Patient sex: M
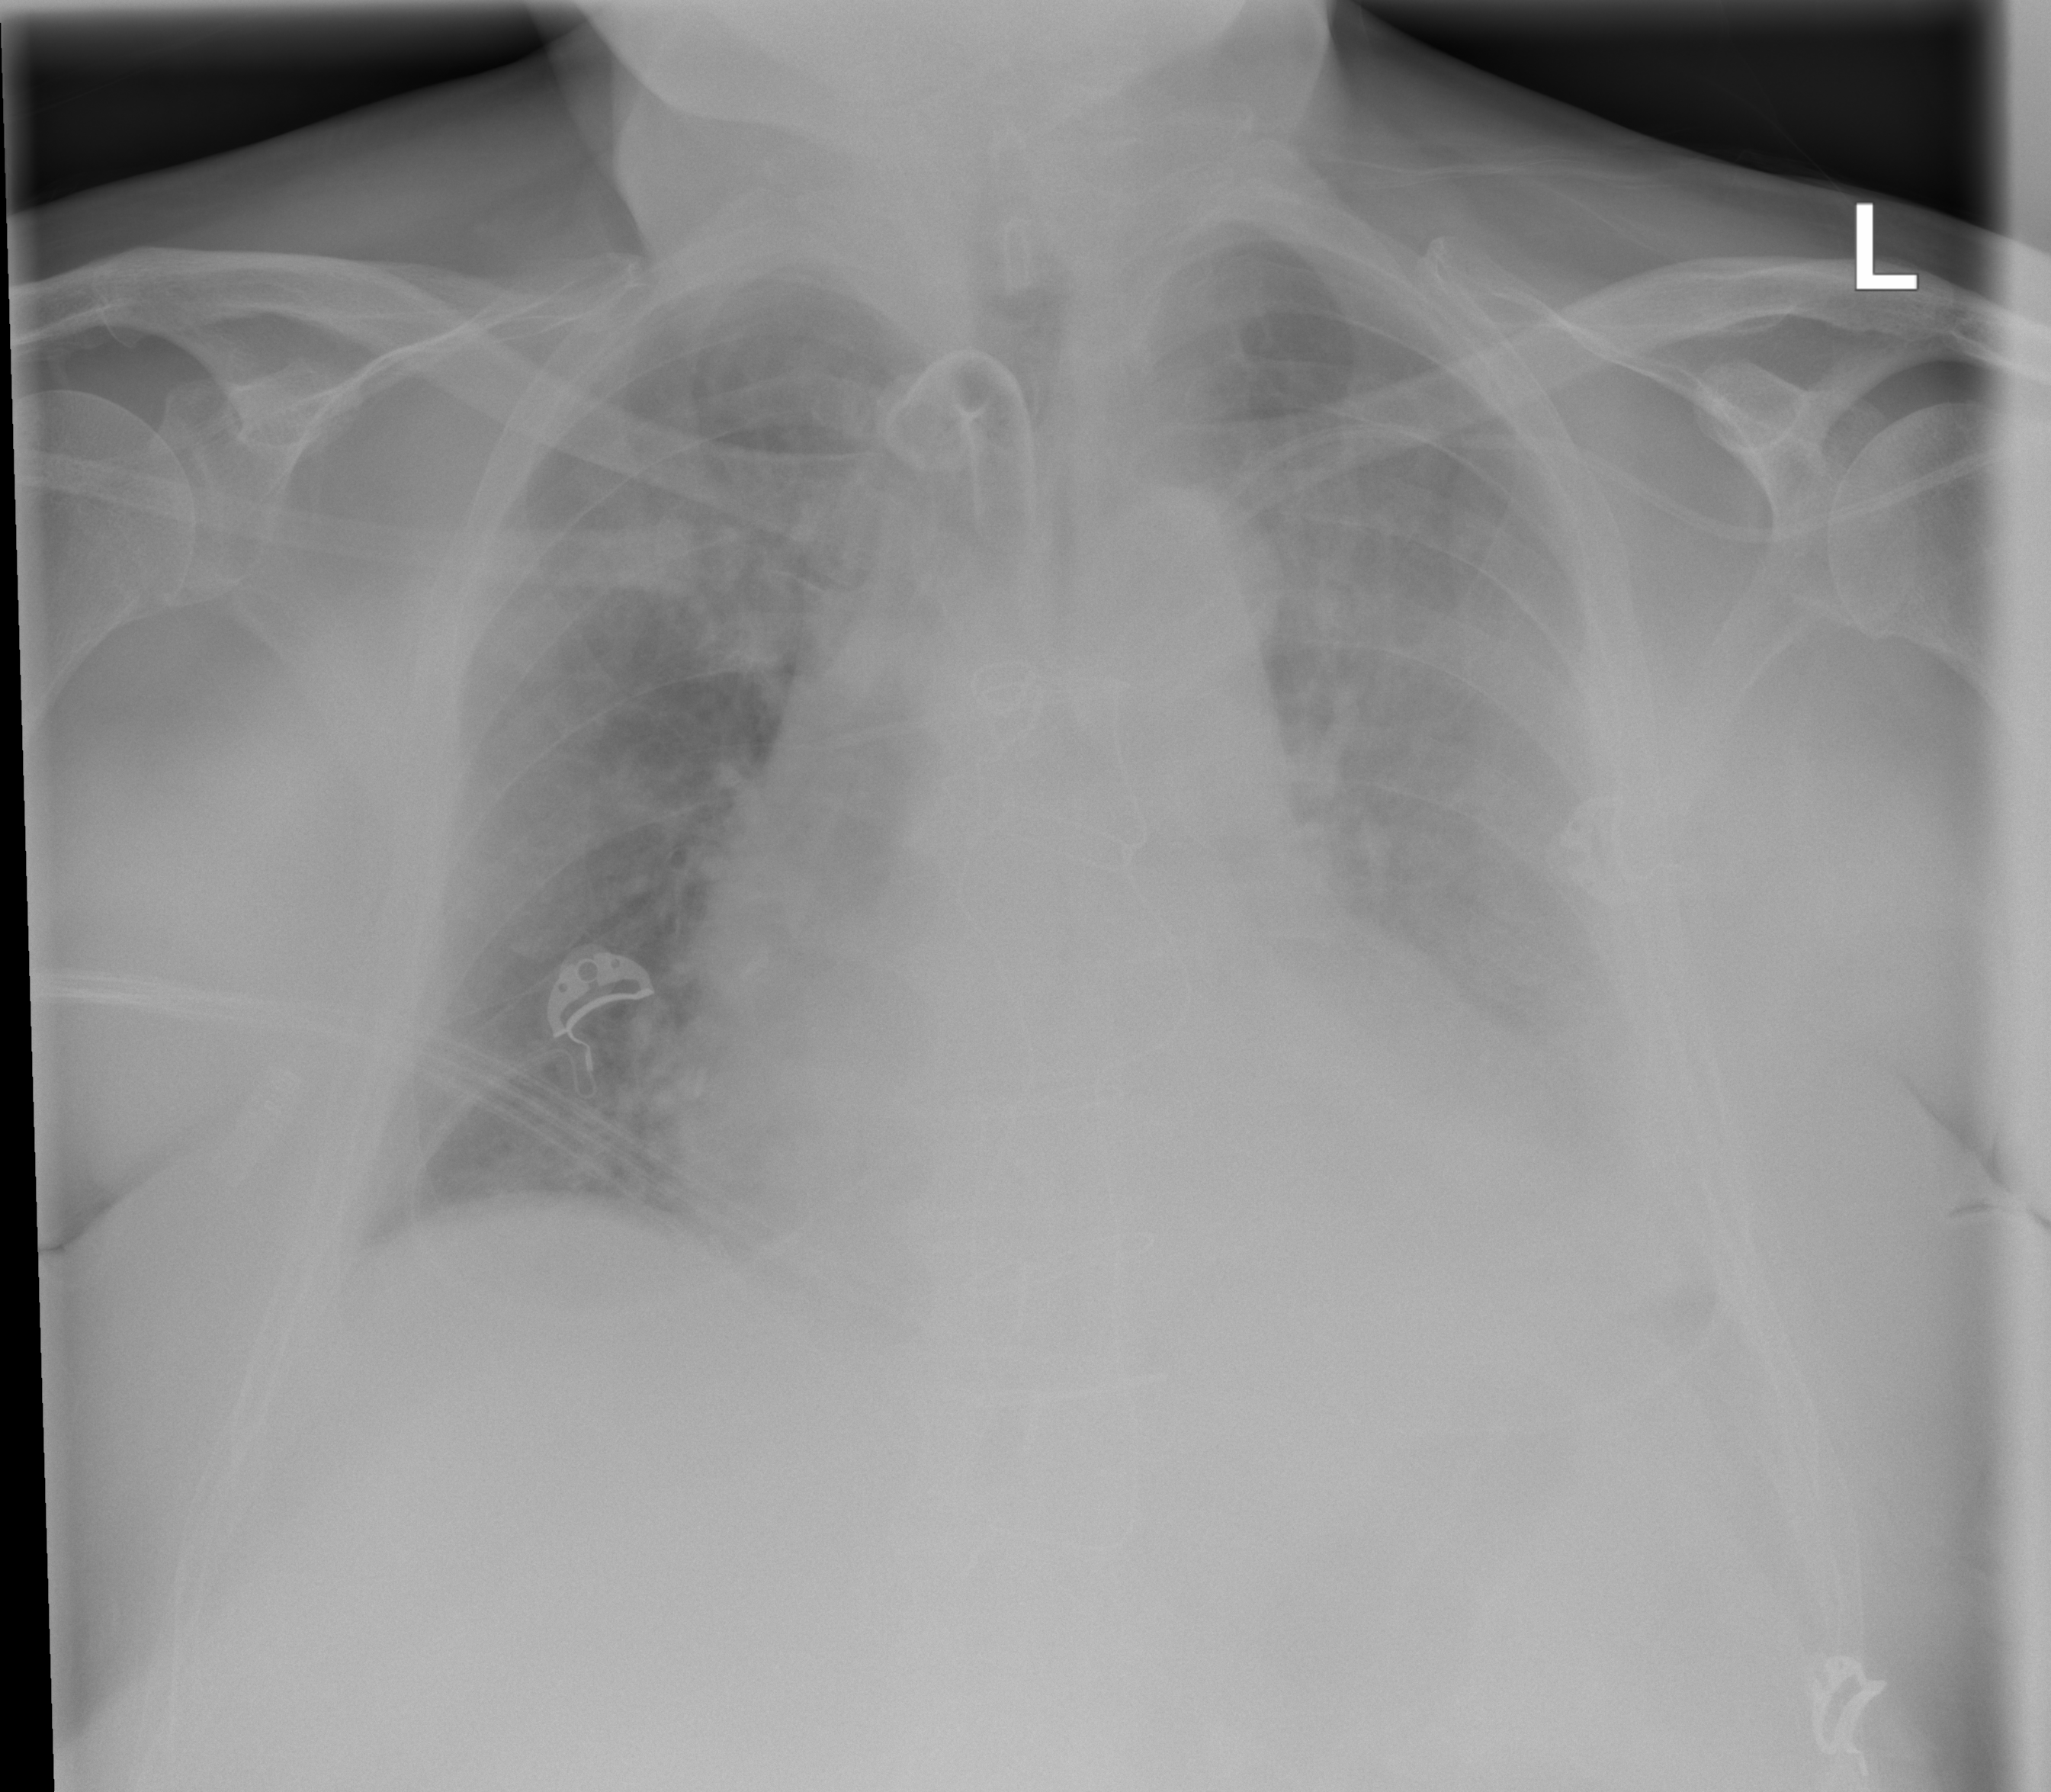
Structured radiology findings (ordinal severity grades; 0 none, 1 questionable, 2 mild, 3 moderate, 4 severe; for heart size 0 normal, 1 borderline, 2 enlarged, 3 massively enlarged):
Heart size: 0
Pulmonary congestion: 2
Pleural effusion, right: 0
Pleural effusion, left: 2
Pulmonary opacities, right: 0
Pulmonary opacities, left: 0
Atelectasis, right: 0
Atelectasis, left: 3